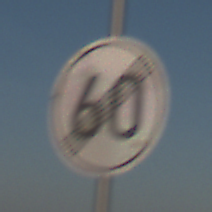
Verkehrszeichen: EndeGeschwindigkeit60
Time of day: MorningAfternoon
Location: Outdoor (Nature)
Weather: Clear
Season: Winter
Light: Natural